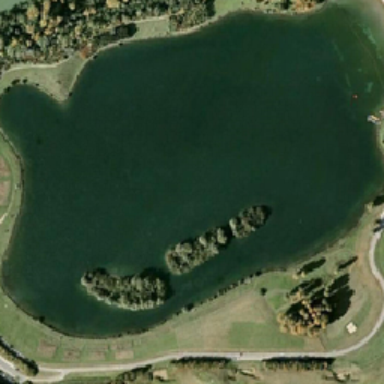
Blue green pool in open space .